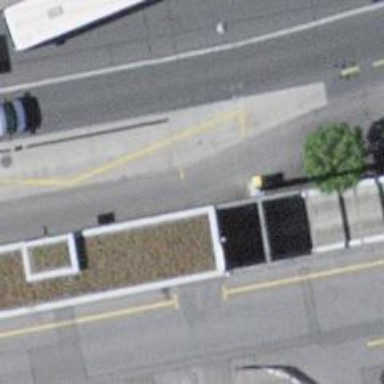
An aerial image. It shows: Parking entrance.